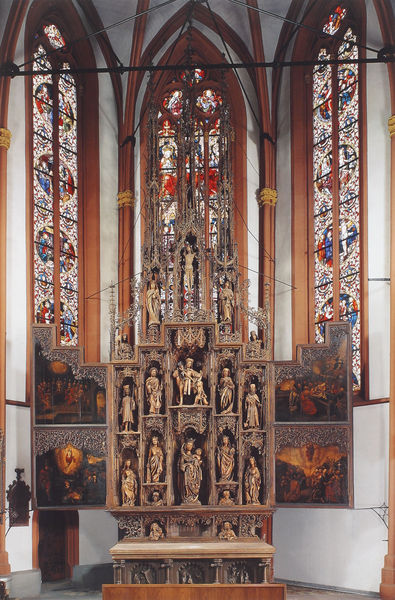
Titel: Lorch, Hochaltar in St. Martin
Künstler: Hans Bilder
Standort: Lorch, Pfarrkirche St. Martin (EU - D - RP)
Schlagwörter: ocker, bunt, fenster, glas, holz, säulen, hochformat, architektur, sockel, kirche, gotik, figuren, architecture, blue, church, red, religious, white, gold, interior, painting, windows, wooden, foto, fotografie, alter, altar, schnitzerei, photo, wood, buntglas, glasmalerei, gotisch, spitzbögen, christus, apsis, chor, metal, maria, madonna, szenen, rostrot, bau, glass, paintings, geschnitzt, lisenen, maßwerk, renaissance, apse, cathedral, prayer, kirchenfenster, predella, schnitzaltar, gothic, choir, religion, flügelaltar, christ, buntglasfenster, brass, mary, carving, saints, christkind, guilded, photography, chruch, guild, europe, iconography, high, stained glass, pipe, carved, stained, wood carving, dark ages, icons, altar screen, dossal, winged altar, stainedglass windows, guildwd